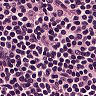
Metastatic tissue present: no